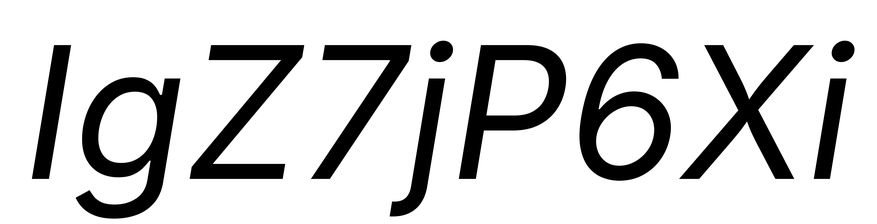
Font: Inter-Italic_Italic